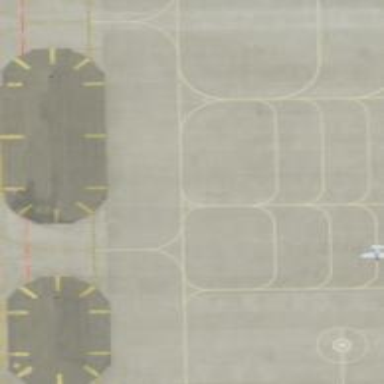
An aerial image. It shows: Image of taxiway at airport.